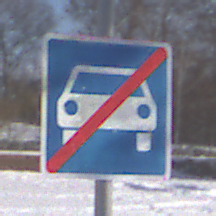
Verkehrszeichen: EndeKraftfahrstrasse
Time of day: MorningAfternoon
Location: Outdoor (Nature)
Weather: PartlyCloudy
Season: Winter
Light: Natural